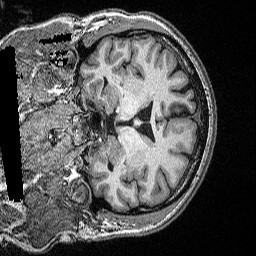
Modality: T1w
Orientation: coronal
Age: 47
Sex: male
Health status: ill
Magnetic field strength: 3 T
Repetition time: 2.53 s
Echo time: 0.00331 s